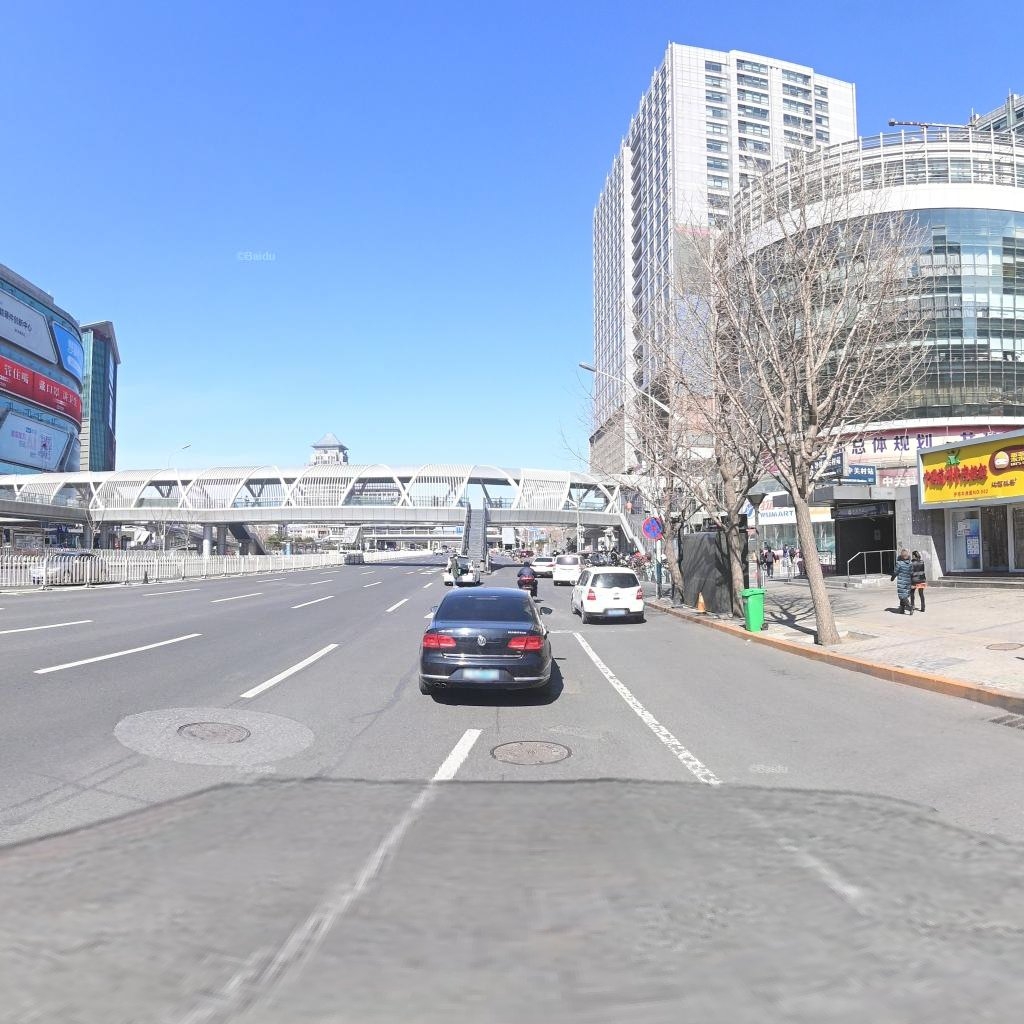
Region: Haidian
Road damage annotations: longitudinal patch, longitudinal patch, longitudinal patch, transverse patch, manhole cover, longitudinal patch, manhole cover, manhole cover